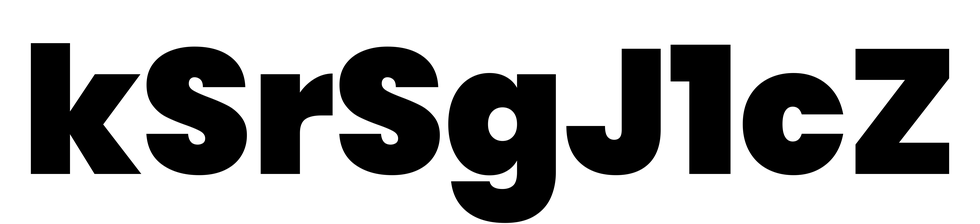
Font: Poppins-Black